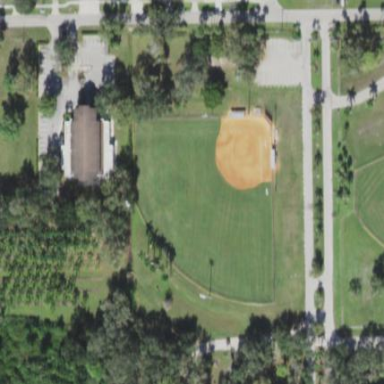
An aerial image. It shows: Baseball/softball pitch for leisure and sports activities.